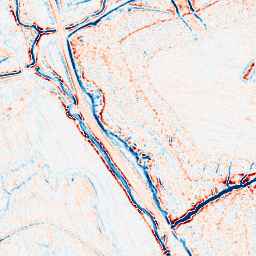
Category: edge_preserving
Decomposition family: bilateral
Decomposition parameters: d: 9
sigma_color: 75
sigma_space: 100
Upsampling method: cubic_catmull_rom
Upsampling parameters: scale: 2
Upsampling scale: 2